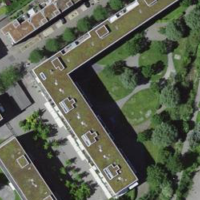
EUNIS habitat code: 54
Species observed at this site:
Euonymus europaeus